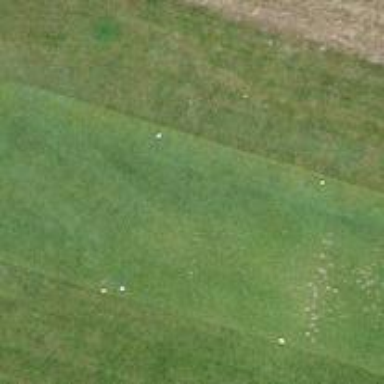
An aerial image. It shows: Grass area designated as golf tee.